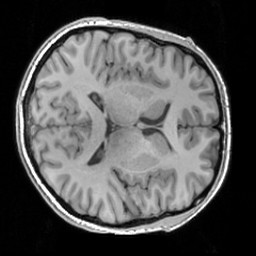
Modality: T1w
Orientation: axial
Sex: male
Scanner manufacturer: siemens
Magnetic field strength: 3 T
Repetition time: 1.63 s
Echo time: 0.00311 s